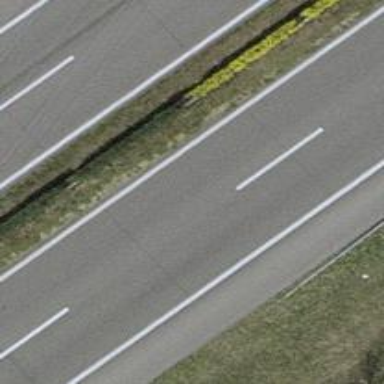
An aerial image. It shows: View of motorway.